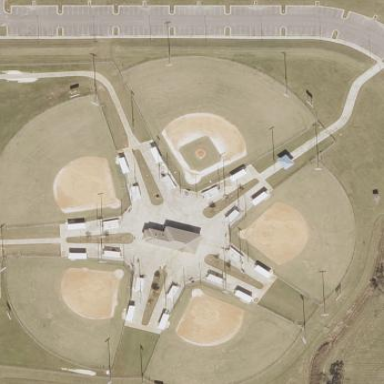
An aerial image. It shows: Baseball pitch for leisure land.